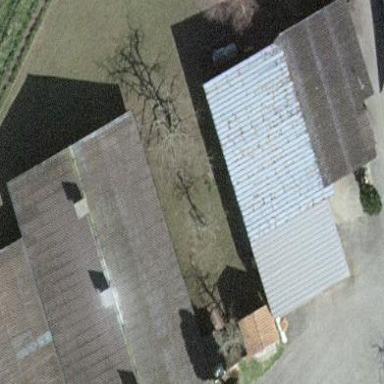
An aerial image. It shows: Barn.